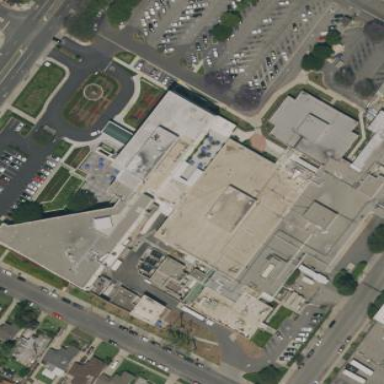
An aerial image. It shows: Hospital providing healthcare services.